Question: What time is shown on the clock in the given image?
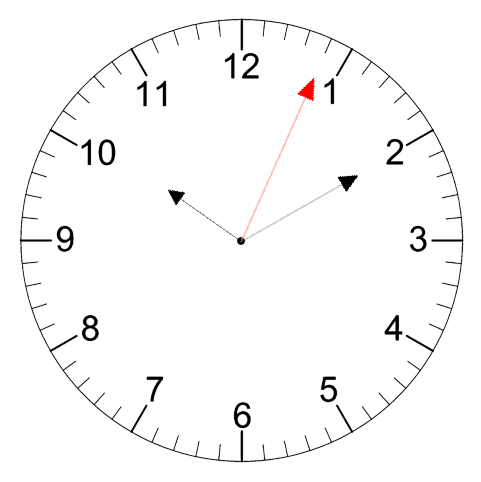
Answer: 10:10:04